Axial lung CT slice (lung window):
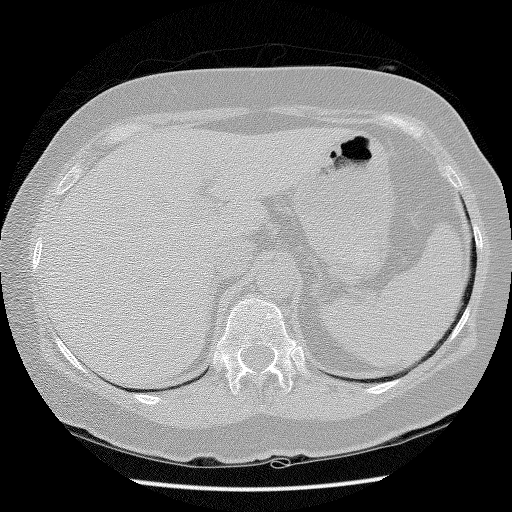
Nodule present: no